Question: Please look at the picture.

The x-axis is removed, but the y-axis is not removed. Why? The Java code is down there.
'''
ValueAxis axis = chart.getXYPlot().getDomainAxis();
axis.setVisible(false);
'''
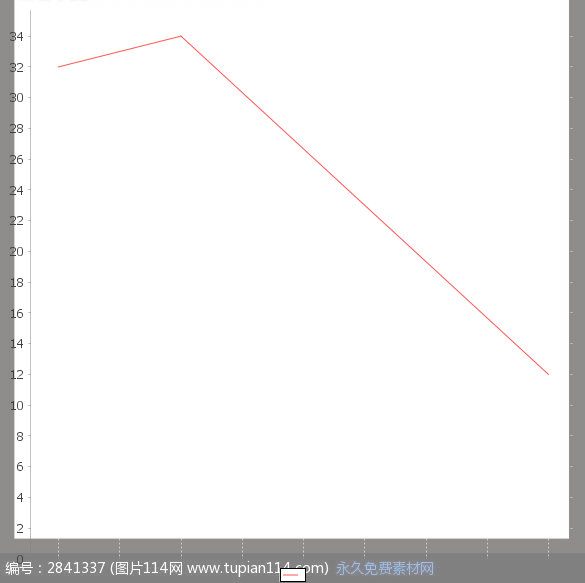
Answer: Note this distinction between the , a 'Dataset', and , an 'Axis':
- 'XYPlot::getDomainAxis' returns a reference to the axis that displays the <URL>.
Focusing on the domain axis, the result of 'setVisible(false)' depends on the <URL>. 'XYPlot::getOrientation' returns a reference to the orientation, typically specified in the 'ChartFactory' used to construct the chart. Because a conventional plot has a vertical y-axis, the 'PlotOrientation' is 'VERTICAL' for a plot where the domain axis is horizontal, and the 'PlotOrientation' is 'HORIZONTAL' for a plot where the domain axis is vertical.
In this <URL>, the domain is minutes and the range is number of students.

In examples below, the domain axis (minutes) is made invisible.
'''
ValueAxis domain = chart.getXYPlot().getDomainAxis();
domain.setVisible(false);
'''
Result with 'PlotOrientation.VERTICAL'; invisible domain axis is horizontal.
<URL>
Result with 'PlotOrientation.HORIZONTAL'; invisible domain axis is vertical.
<URL>
A similar analysis applies to making a range axis invisible.